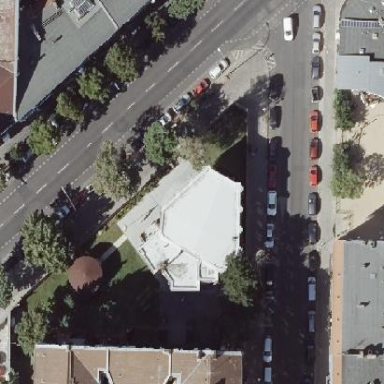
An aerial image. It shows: Embassy building.